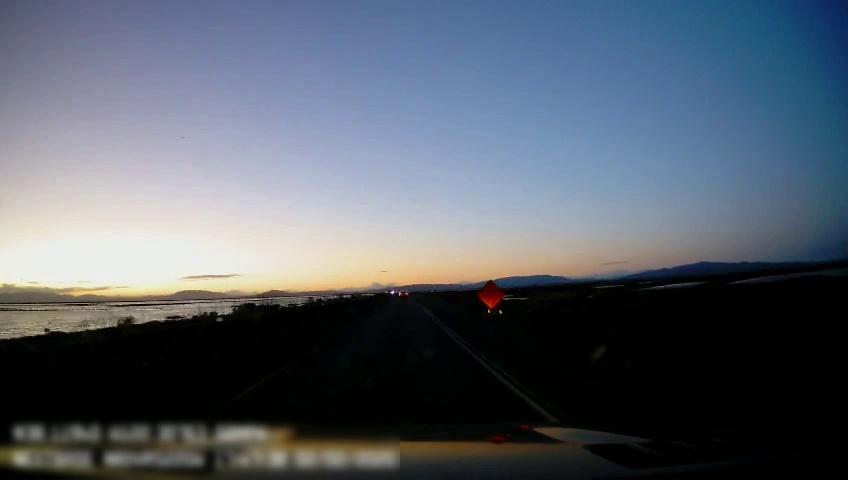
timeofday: Dusk/Dawn/Twilight
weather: Sunny
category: Drivable Space
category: Vehicles | Car
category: Lanes | Current Lane
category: Lanes | Current Lane
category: Traffic | Signs